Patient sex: M
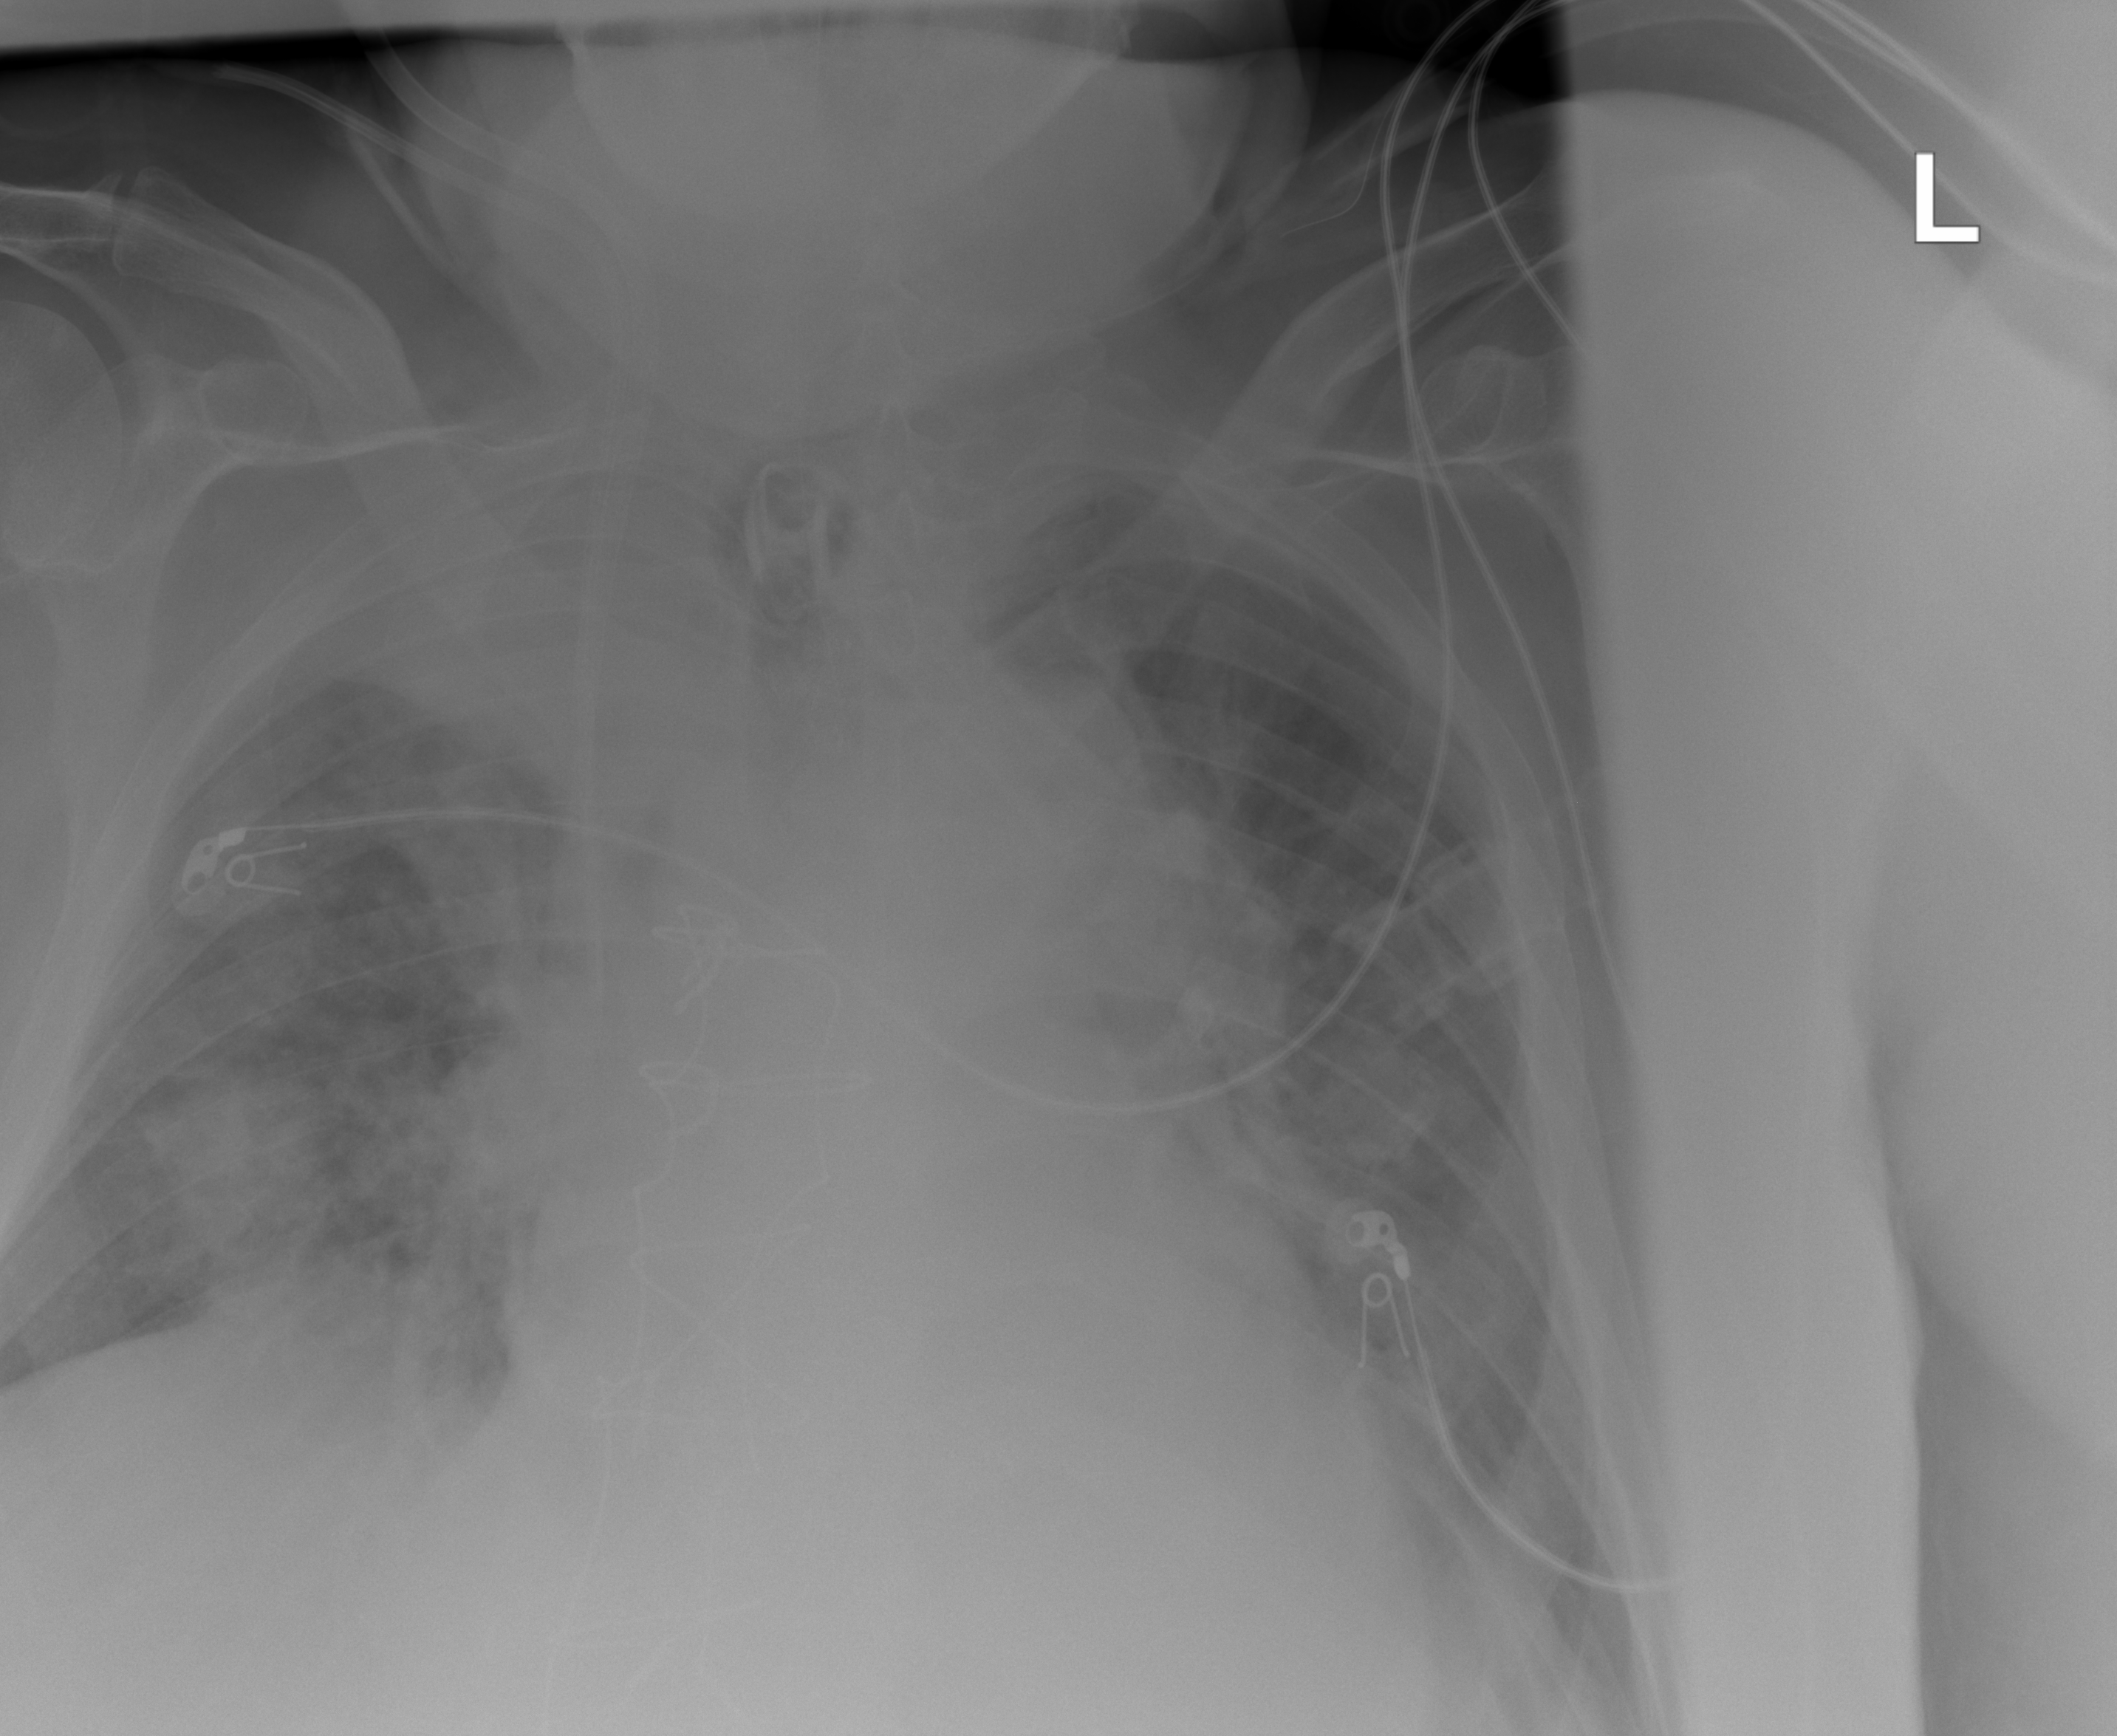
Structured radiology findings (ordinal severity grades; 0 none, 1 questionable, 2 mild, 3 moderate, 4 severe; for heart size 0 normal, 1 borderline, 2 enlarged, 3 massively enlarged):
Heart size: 2
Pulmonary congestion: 2
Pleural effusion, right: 2
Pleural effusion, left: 0
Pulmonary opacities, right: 2
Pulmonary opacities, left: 1
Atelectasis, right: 2
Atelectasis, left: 0